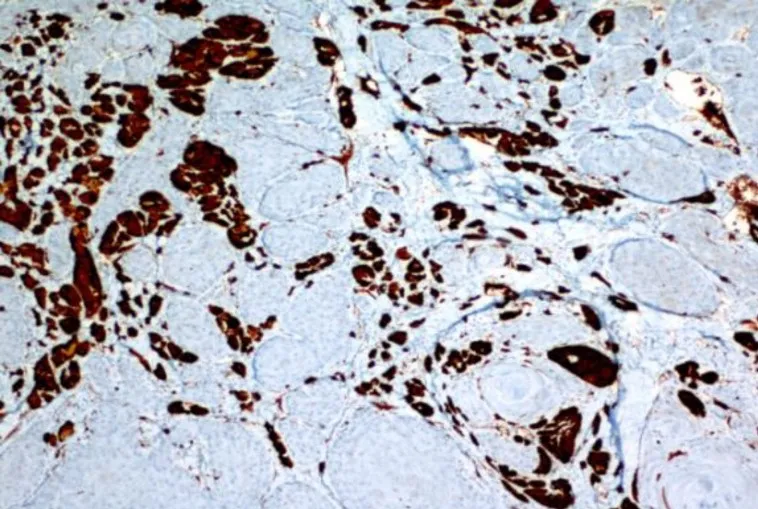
GCT was observed strongly positive with S-100 (x100).
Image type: pathology (immunostaining)